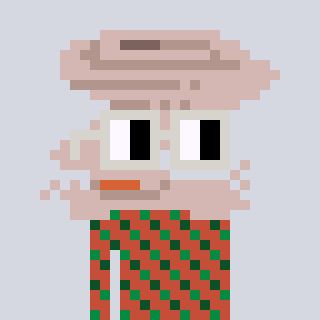
a pixel art character with square light gray glasses, a tornado-shaped head and a rust-colored body on a cool background